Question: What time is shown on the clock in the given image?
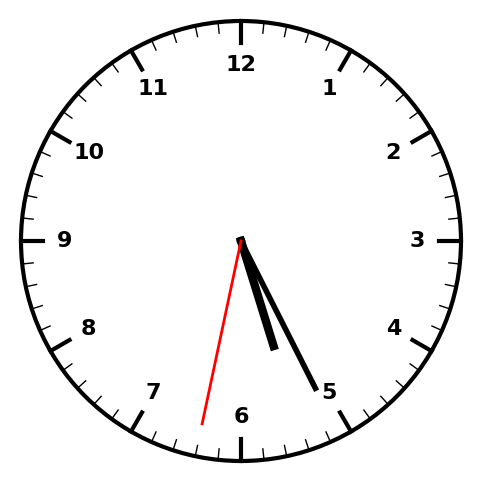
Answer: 05:25:32